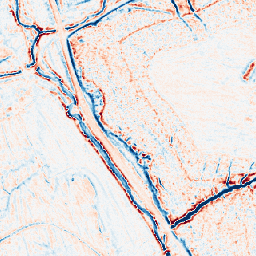
Category: edge_preserving
Decomposition family: bilateral
Decomposition parameters: d: 9
sigma_color: 150
sigma_space: 150
Upsampling method: nearest
Upsampling parameters: scale: 4
Upsampling scale: 4